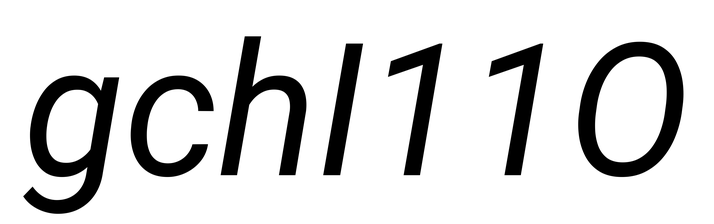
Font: Roboto-Italic_Italic